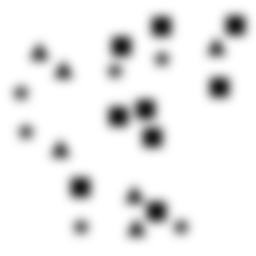
Squares: 9
Triangles: 6
Stars: 6
Total shapes: 21